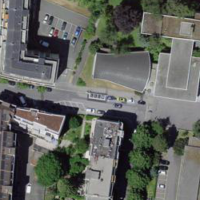
EUNIS habitat code: 54
Species observed at this site:
Portulaca oleracea